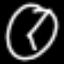
Label: clock